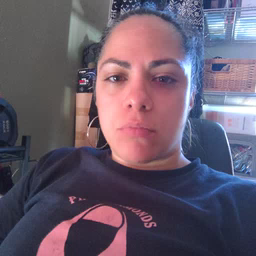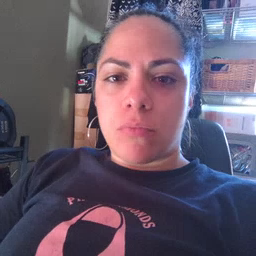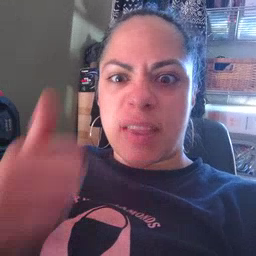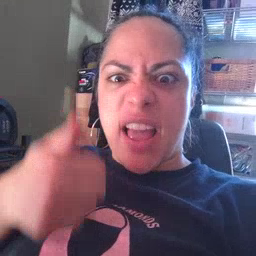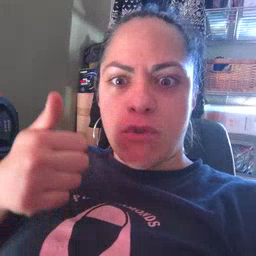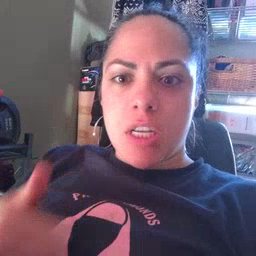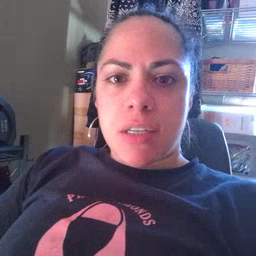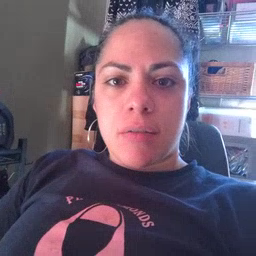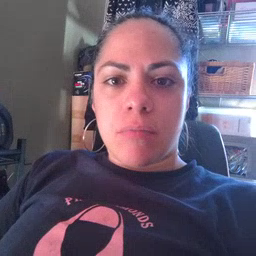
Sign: every